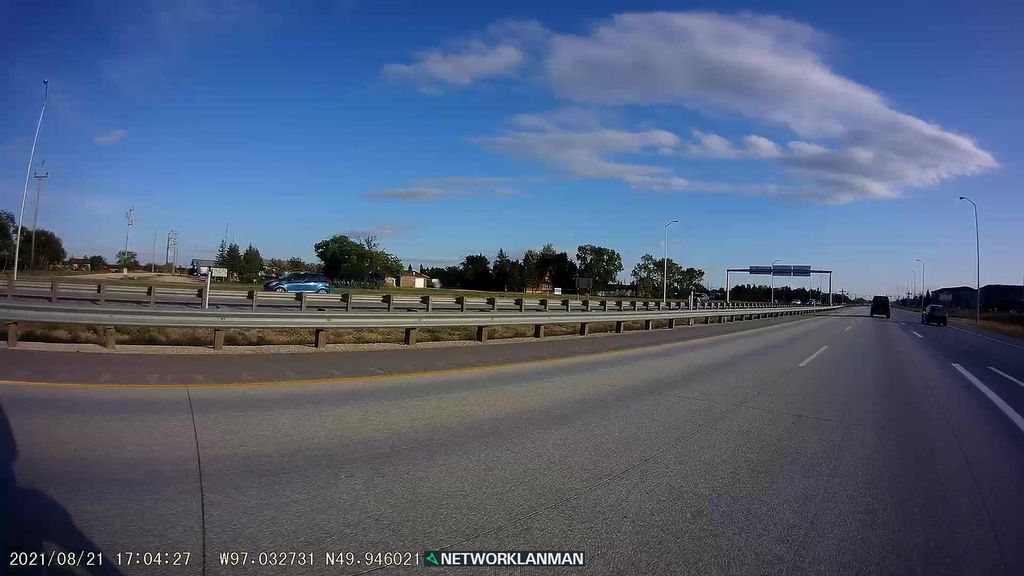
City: winnipeg